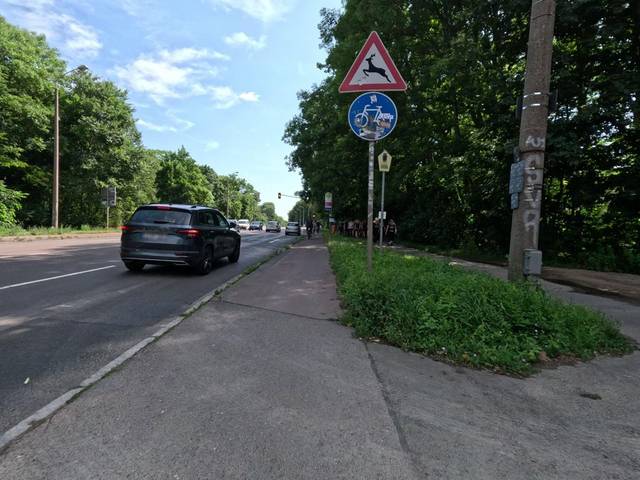
Region: Germany
Coordinates: 51.319, 12.351